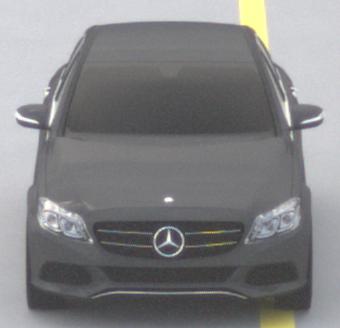
Make: Mercedes-Benz
Model: C 160
Detailed model: C-Class (205) Limousine
Model produced from: 2015/04
Model produced until: 2018/04
Doors: 4
Color: gray
Road condition: dry road
Daytime: midday
Contrast: low contrast